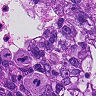
Metastatic tissue present: yes